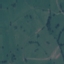
Label: Pasture